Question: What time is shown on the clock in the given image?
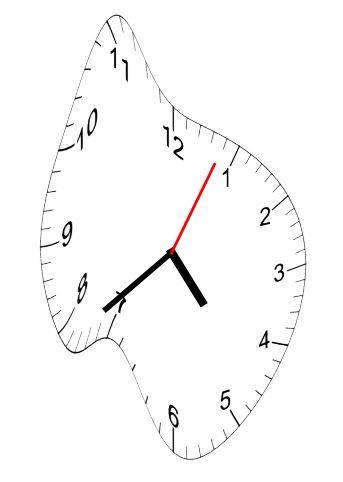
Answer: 04:38:04